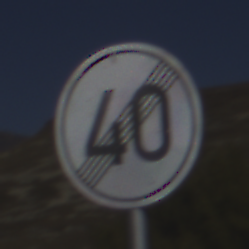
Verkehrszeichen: EndeGeschwindigkeit40
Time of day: MorningAfternoon
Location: Outdoor (Nature)
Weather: Clear
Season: NotSpecified
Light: Natural